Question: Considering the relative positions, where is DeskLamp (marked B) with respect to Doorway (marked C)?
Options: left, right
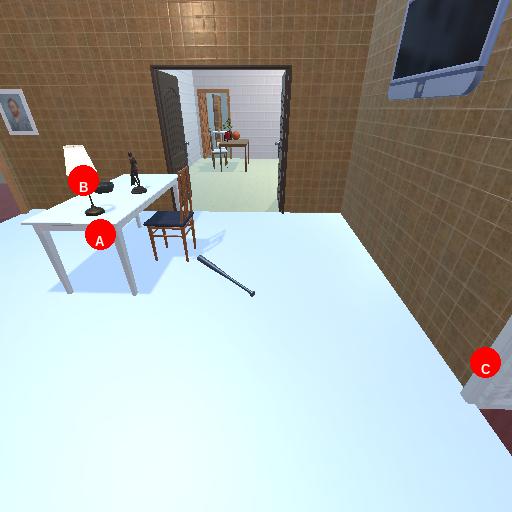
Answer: left